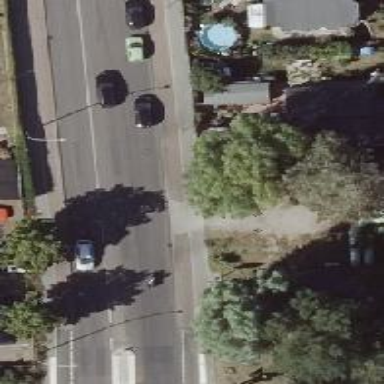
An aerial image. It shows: Sidewalk along the footway.